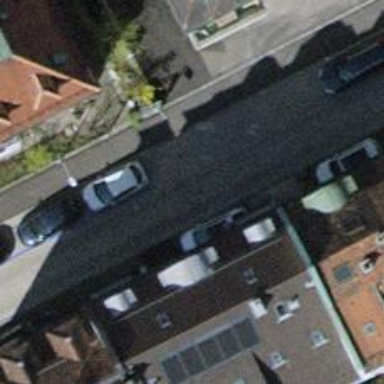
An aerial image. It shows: Residential road with sett surface.